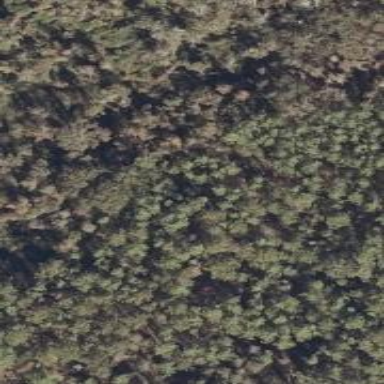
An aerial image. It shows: Mixed woodland with various types of leaves.